Question: I have the following code:
'''
syms z
Gc=1.582*(1-0.3679*z^-1)/(1+.418*z^-1);
Ghp=.3679*(z^-1)*(1+.718*z^-1)/((1-z^-1)*(1-.3679*z^-1));
T=(Gc*Ghp)/(1+Gc*Ghp);
clipboard('copy', latex(simplifyFraction(T)));
'''
Which results in following for 'T':

How can I normalise coefficients? I.e. I want the z in denominator and z in numerator to have the coefficient of 1.
Is there any function in Matlab to do so?
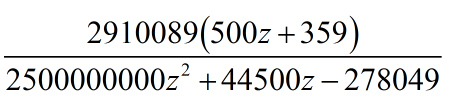
Answer: You can extract the numerator and denominator with 'numden', then get their coefficiens with 'coeffs', normalize the polynomials, and divide again.
'''
[n,d] = numden(T);
cn = coeffs(n);
cd = coeffs(d);
T = (n/cn(end))/(d/cd(end));
'''
The output of 'latex(T)' (note: no 'simplifyFraction' now; it would undo things):

If you prefer coefficients in decimal form, use 'vpa(T)': here is 'latex(vpa(T))'.

---
Of course the above isn't to your original fraction, since I in effect multiplied it by 'cd(end)/cn(end)'. Depending on your purposes, you can either
- 'cn(end)/cd(end)'- '(cn(end)/cd(end))*((n/cn(end))/(d/cd(end)));'